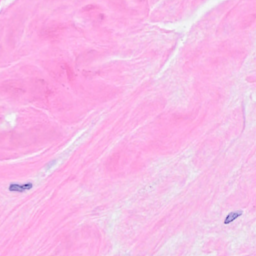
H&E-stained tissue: Breast